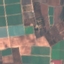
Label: PermanentCrop